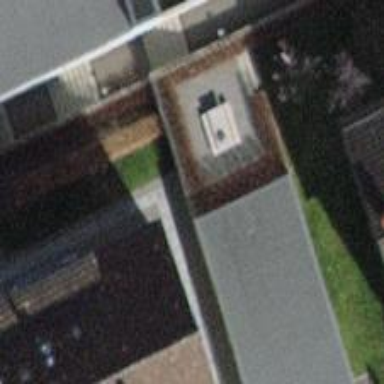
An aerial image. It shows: Group of garages.